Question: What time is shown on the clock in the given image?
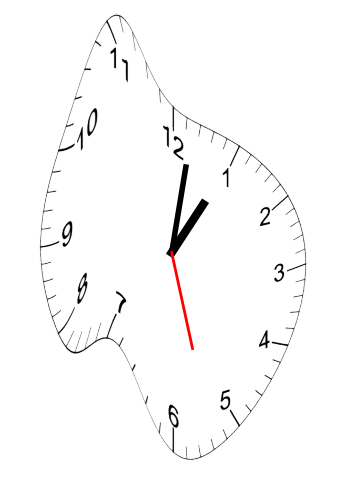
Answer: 01:01:27